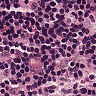
Metastatic tissue present: no